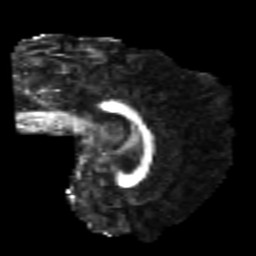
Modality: FA
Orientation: sagittal
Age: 22
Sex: male
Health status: healthy
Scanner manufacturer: philips
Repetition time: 7.384 s
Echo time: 0.08599 s